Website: apple
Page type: billing-address
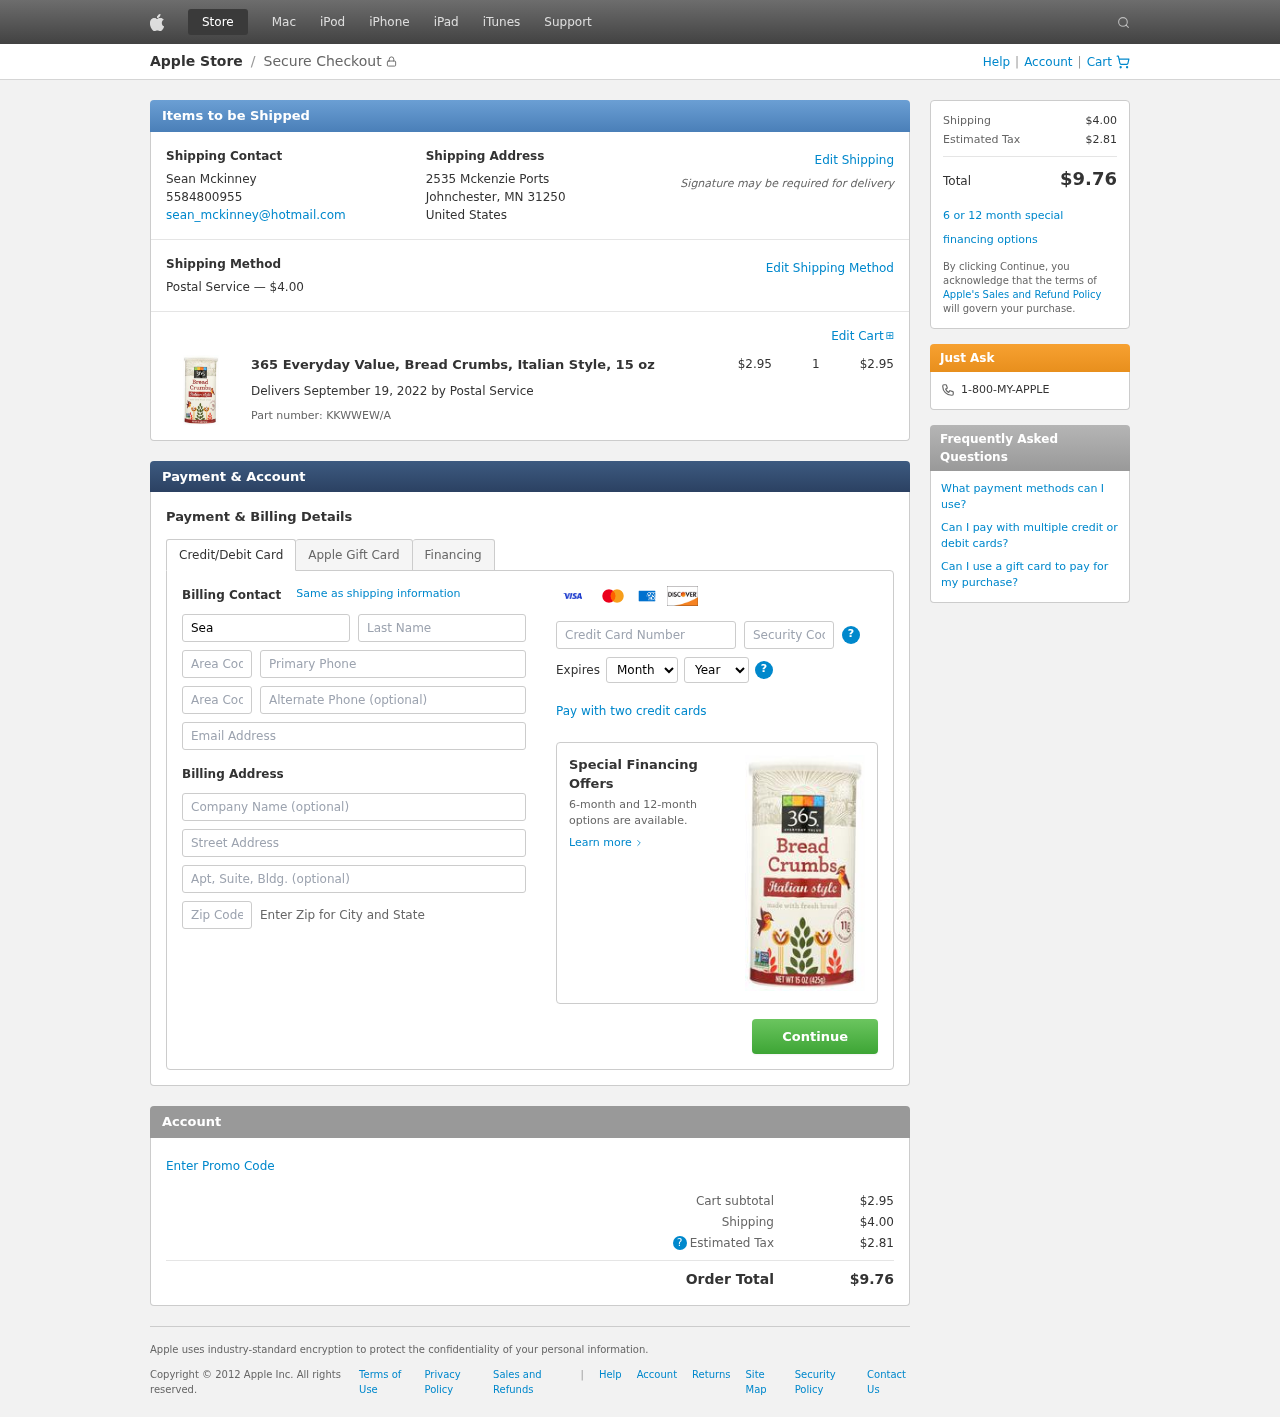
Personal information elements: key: PII_CARD_CVV
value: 757
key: PII_CARD_EXPIRY_MONTH
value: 09
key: PII_CARD_EXPIRY_YEAR
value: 27
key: PII_CARD_NUMBER
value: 6011 6314 8234 8808
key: PII_CITY_STATE_ZIP
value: Johnchester, MN 31250
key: PII_COMPANY
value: Massey-Mueller
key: PII_COUNTRY
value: United States
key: PII_EMAIL
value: sean_mckinney@hotmail.com
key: PII_FIRSTNAME
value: Sean
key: PII_FULLNAME
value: Sean Mckinney
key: PII_LASTNAME
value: Mckinney
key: PII_PHONE
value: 5584800955
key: PII_PHONE_AREA
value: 558
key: PII_STREET
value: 2535 Mckenzie Ports
Product elements: key: PRODUCT1_NAME
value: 365 Everyday Value, Bread Crumbs, Italian Style, 15 oz
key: PRODUCT1_PRICE
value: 2.95
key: PRODUCT1_QUANTITY
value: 1
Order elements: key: ORDER_SHIPPING_COST
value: $4.00
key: ORDER_SUBTOTAL
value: $2.95
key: ORDER_DELIVERY_DATE
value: September 19, 2022
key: ORDER_PART_NUMBER
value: KKWWEW/A
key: ORDER_TAX
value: $2.81
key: ORDER_TOTAL
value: $9.76